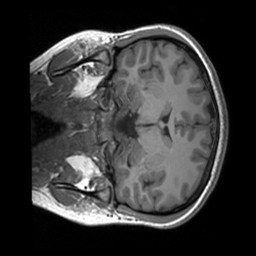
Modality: T1w
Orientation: coronal
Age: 25
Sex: female
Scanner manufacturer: siemens
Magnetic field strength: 3 T
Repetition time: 1.9 s
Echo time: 0.00226 s